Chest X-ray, PA view. Patient: 32 years old, sex M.
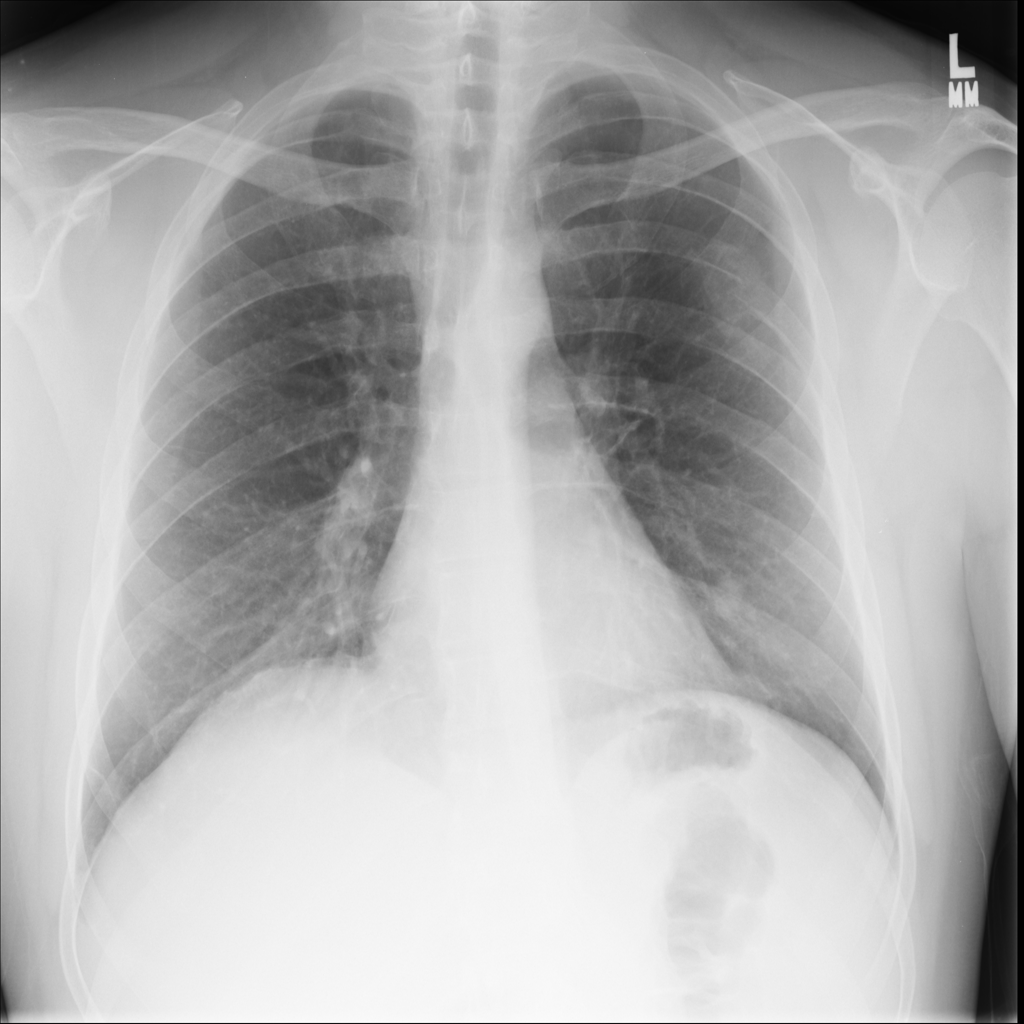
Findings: Mass, Nodule